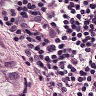
Metastatic tissue present: yes